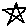
Label: star